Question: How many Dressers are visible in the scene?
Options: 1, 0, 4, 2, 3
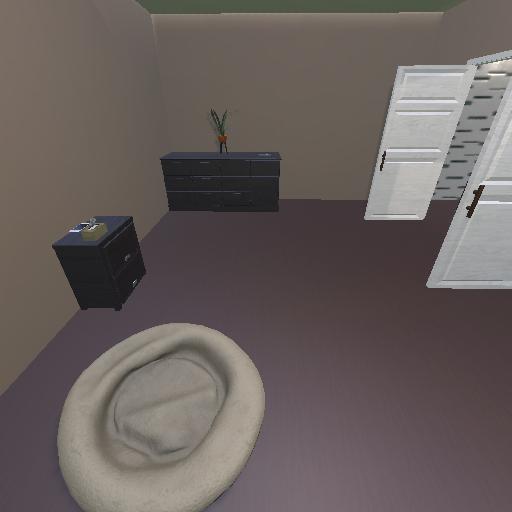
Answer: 1